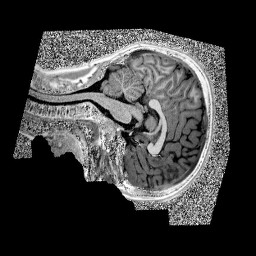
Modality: UNIT1
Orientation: sagittal
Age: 10
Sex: male
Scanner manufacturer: siemens
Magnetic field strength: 3 T
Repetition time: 4 s
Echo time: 0.00299 s